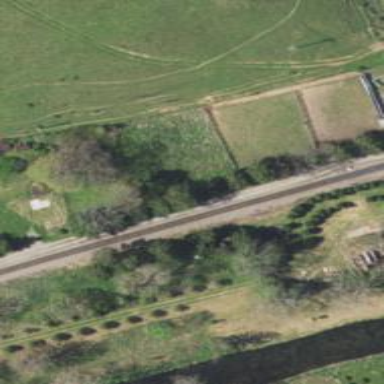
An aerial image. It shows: Railway track.